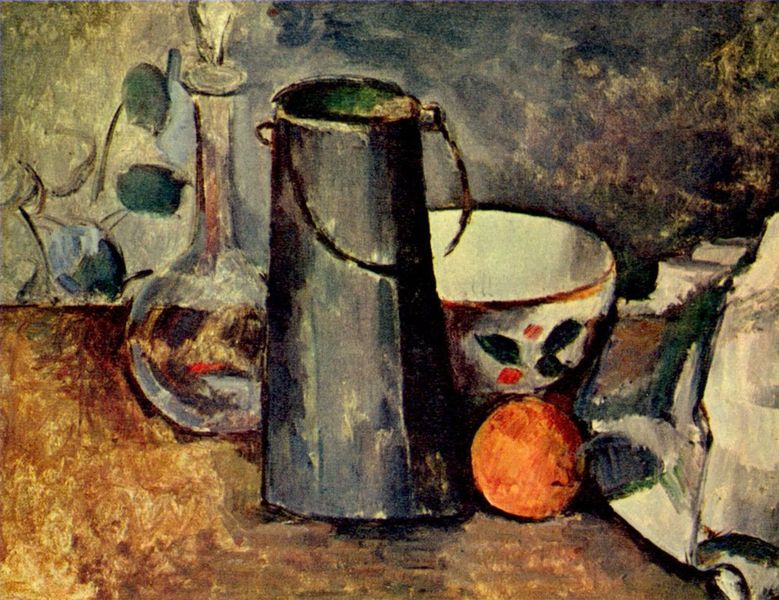
Titel: Stilleben
Künstler: Paul Cézanne
Standort: New York (New York)
Institution: Collection E. Reves
Schlagwörter: blau, blätter, dunkel, gemälde, schatten, wasser, weiß, cezanne, gelb, grob, grün, impressionismus, ausschnitt, blumen, braun, bunt, glas, grau, hell, hintergrund, licht, orange, schwarz, tisch, obst, rot, tuch, flächig, muster, ornament, trinken, wand, falten, schale, schüssel, hals, öl, pastos, kelch, decke, pflanze, frucht, helldunkel, henkel, kanne, keramik, krug, stilleben, stillleben, vase, apfel, farbig, ruhig, moderne, farben, modern, farbe, rand, ölgemälde, dekoration, essen, duktus, table, tapete, wall, dekor, floral, handtuch, metall, plant, pot, griff, metallkrug, stileben, zinn, gefäss, porzellan, zweig, paul, porzellanschale, beeren, geschirr, künstler, kunst, malen, tischplatte, karaffe, efeu, glaskaraffe, paul cezanne, naturmorte, pfirsich, frühstück, undeutlich, eimer, gegenstand, glass, verschluss, still life, milchkanne, apfelsine, bottle, dinge, impressionist, glasflasche, glaskrug, kane, flaschenhals, krig, bowl, wasserkaraffe, glaskorken, piole, porzelann, shale, handle, phirsich